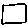
Label: square